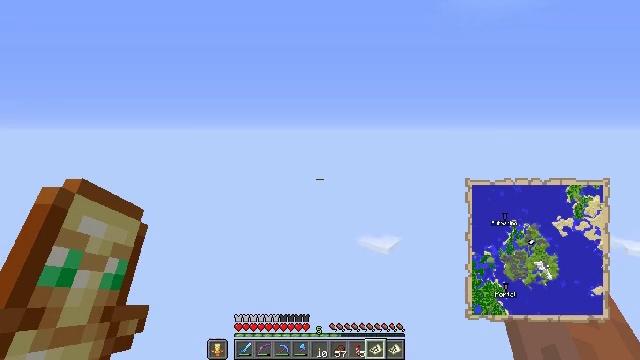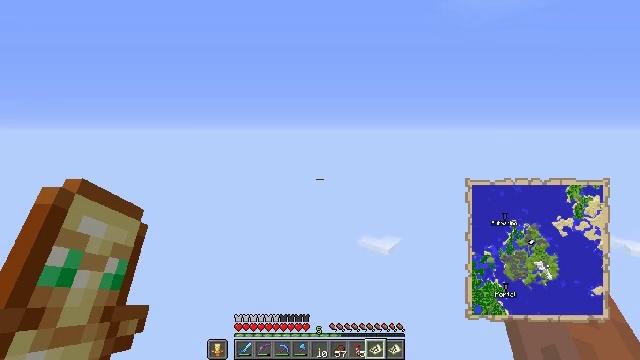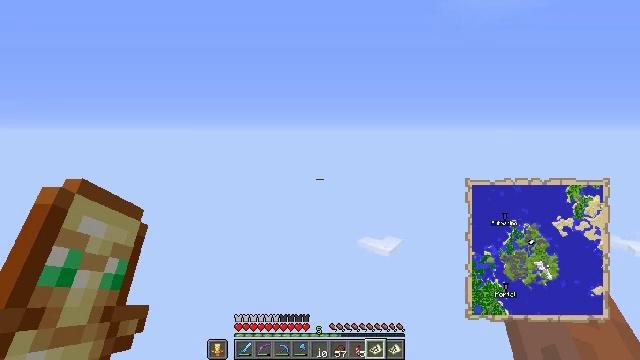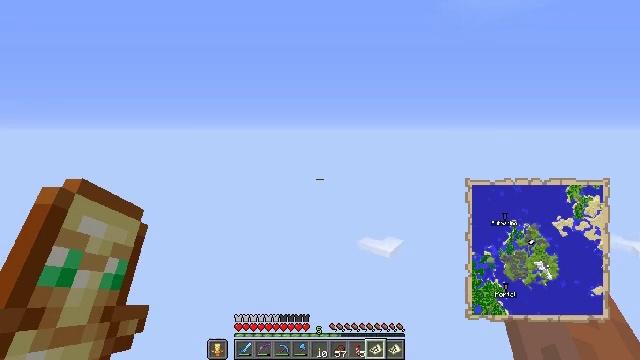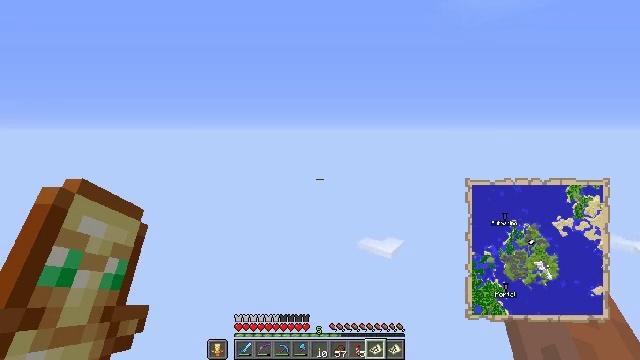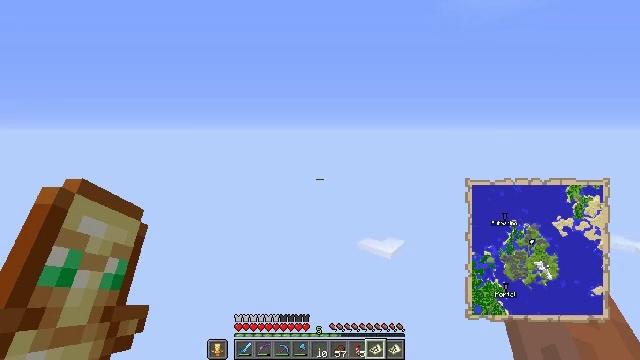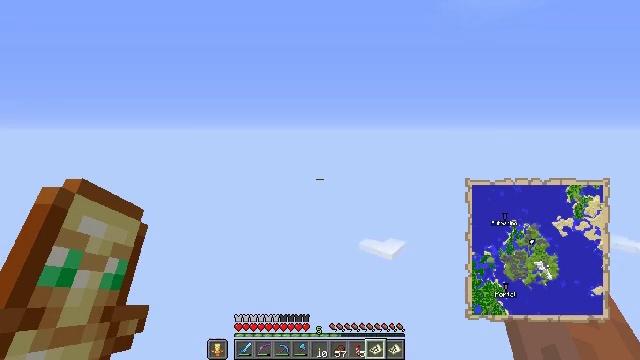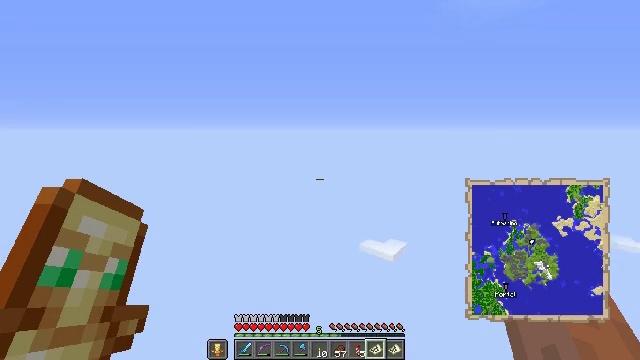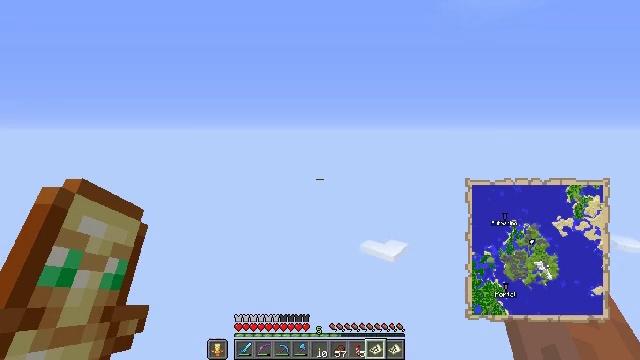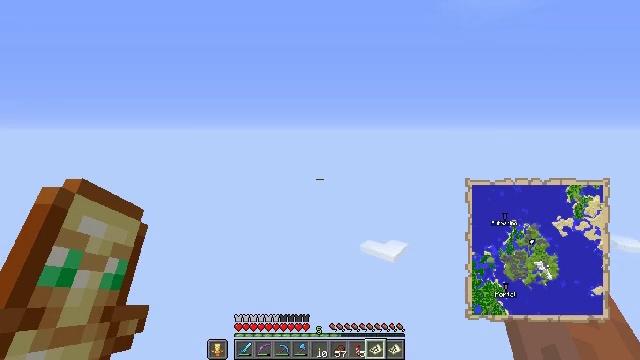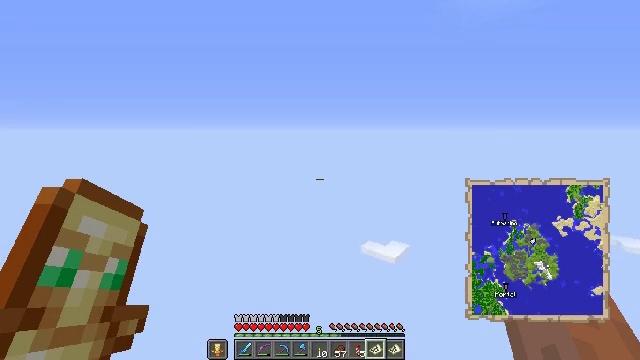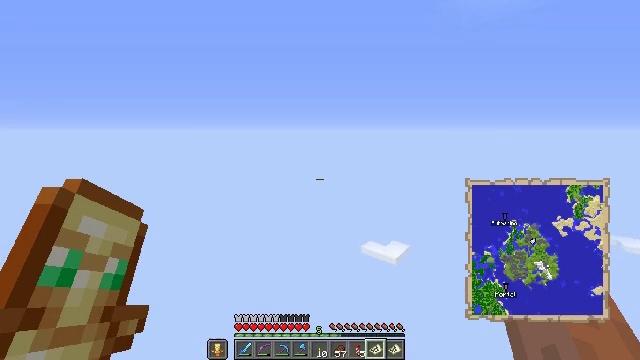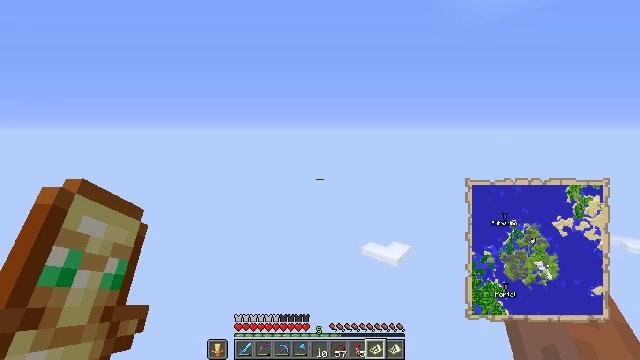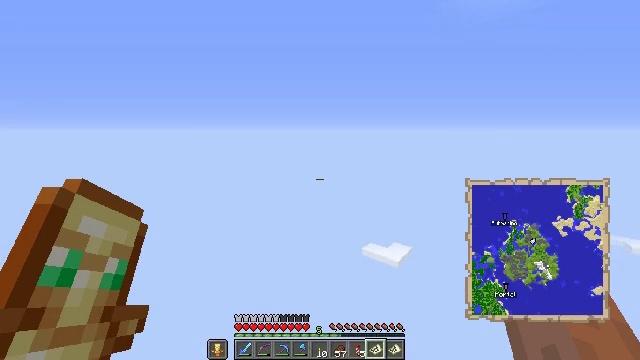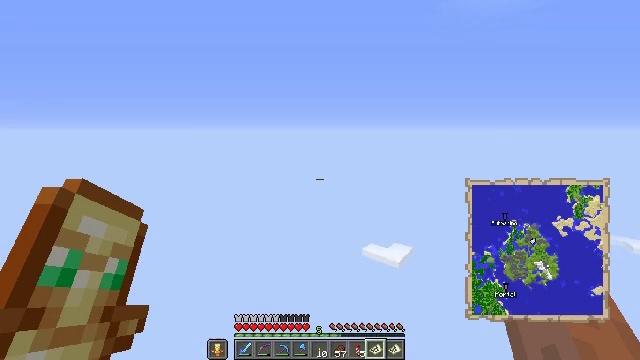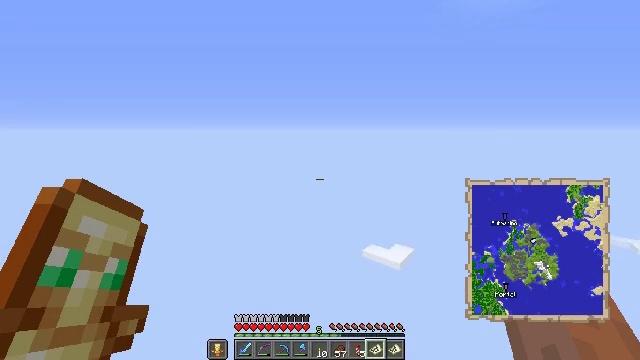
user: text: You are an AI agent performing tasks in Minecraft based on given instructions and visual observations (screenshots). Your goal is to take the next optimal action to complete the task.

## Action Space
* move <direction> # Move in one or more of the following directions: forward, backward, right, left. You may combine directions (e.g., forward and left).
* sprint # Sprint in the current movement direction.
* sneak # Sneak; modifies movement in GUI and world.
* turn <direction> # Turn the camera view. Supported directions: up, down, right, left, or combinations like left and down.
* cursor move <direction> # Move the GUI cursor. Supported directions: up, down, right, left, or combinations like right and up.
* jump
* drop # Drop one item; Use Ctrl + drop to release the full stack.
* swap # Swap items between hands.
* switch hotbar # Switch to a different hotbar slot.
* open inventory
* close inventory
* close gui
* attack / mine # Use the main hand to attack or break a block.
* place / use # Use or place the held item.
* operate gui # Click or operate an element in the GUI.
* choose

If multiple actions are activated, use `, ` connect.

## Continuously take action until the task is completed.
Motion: motion action
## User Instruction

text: Attack the hay block to get hay.
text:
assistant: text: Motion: move forward
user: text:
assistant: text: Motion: move forward
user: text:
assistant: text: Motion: move forward
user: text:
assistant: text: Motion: move forward
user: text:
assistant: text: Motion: move forward
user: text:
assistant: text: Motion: move forward
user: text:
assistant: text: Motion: move forward
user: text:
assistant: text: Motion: move forward
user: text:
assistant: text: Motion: move forward
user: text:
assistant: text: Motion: move forward
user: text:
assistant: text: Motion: move forward
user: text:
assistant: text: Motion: move forward
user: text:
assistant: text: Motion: move forward
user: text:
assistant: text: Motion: move forward
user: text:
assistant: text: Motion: move forward
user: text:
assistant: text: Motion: move forward
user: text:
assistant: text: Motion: move forward
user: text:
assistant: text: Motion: move forward
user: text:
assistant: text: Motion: move forward
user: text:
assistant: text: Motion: move forward
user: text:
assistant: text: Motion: move forward
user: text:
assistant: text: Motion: move forward
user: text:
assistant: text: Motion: move forward
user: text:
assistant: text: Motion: move forward
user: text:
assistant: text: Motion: move forward
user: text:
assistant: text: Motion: move forward
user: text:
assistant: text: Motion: move forward
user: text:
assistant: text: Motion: move forward
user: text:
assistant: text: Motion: move forward
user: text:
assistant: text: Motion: move forward